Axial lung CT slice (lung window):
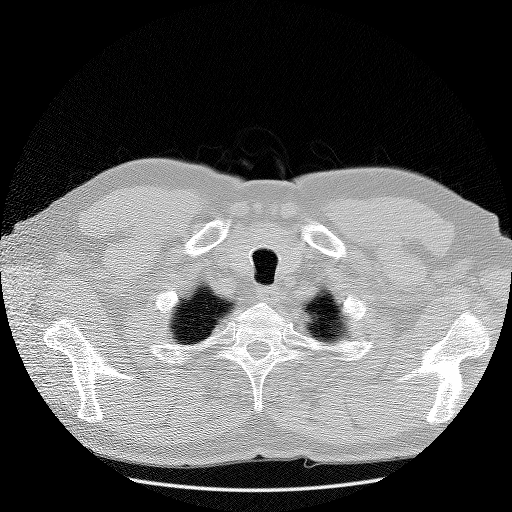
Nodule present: no